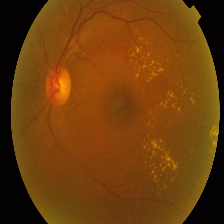
Diabetic retinopathy grade: Proliferative DR